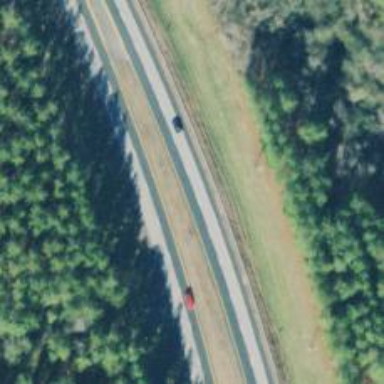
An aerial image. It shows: Asphalt road designated as trunk highway.